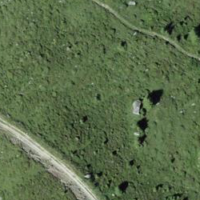
EUNIS habitat code: 26
Species observed at this site:
Vaccinium uliginosum